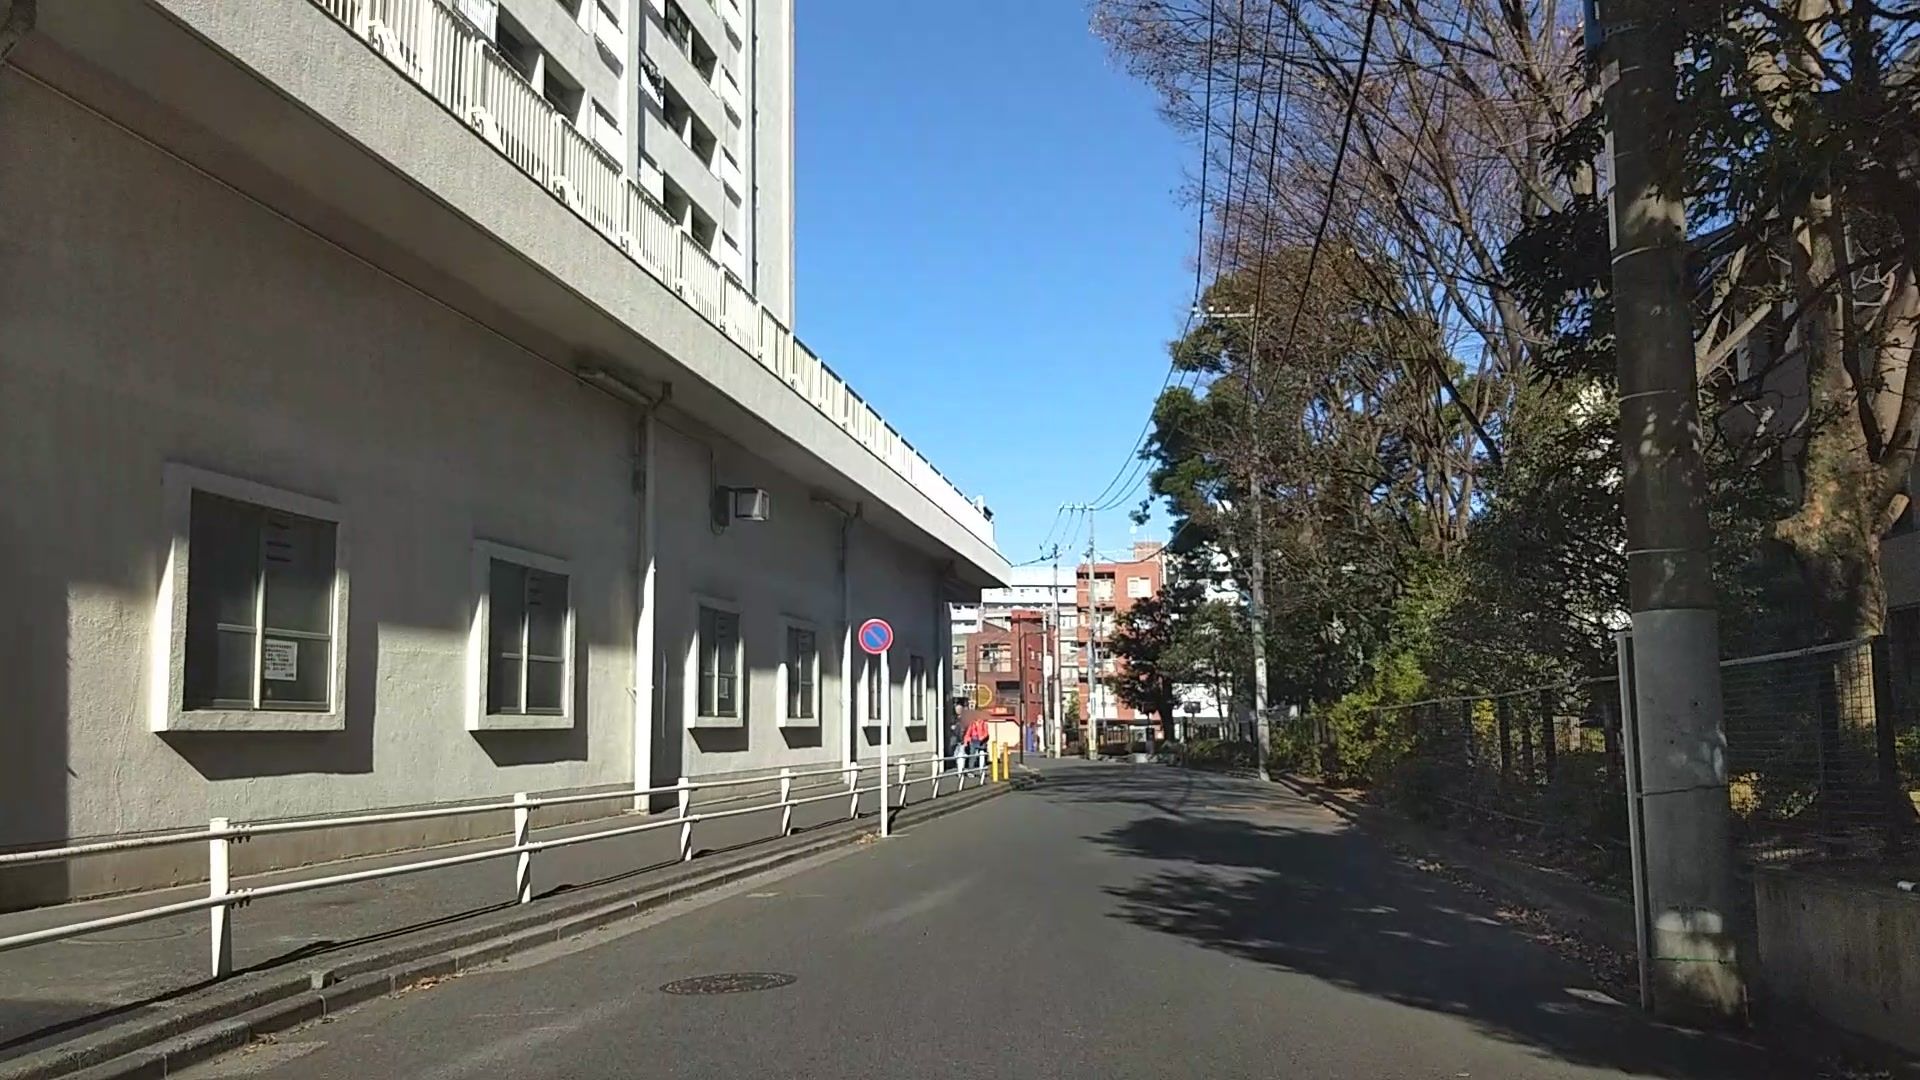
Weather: clear
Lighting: day
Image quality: good
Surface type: driving surface
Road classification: path, service
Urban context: urban centre
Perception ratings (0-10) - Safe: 3.53, Lively: 7.19, Beautiful: 5.4, Boring: 2.71, Depressing: 3.84, Wealthy: 7.96